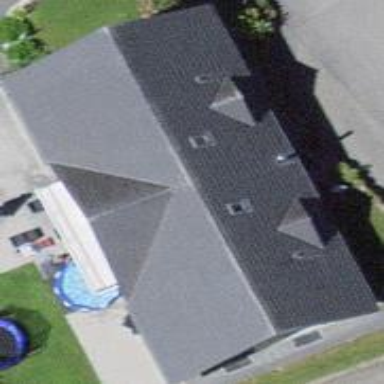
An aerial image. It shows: Semi-detached house with gabled roof.